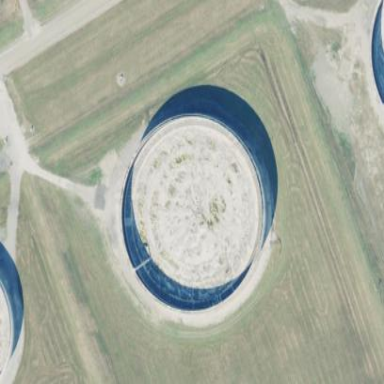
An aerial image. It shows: Storage tank which is man-made and housed in building.